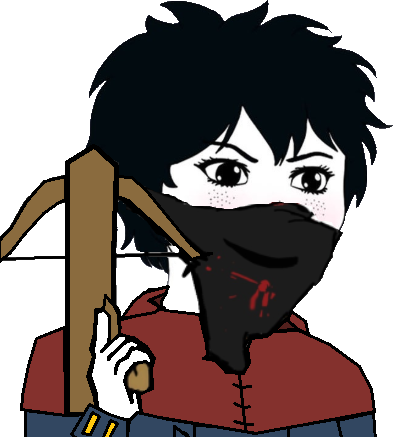
Label: 5_Tomboy